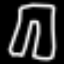
Label: pants